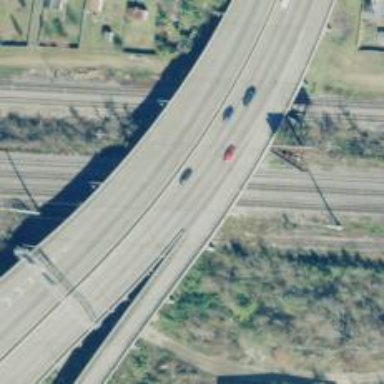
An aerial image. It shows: Bridge on trunk expressway.